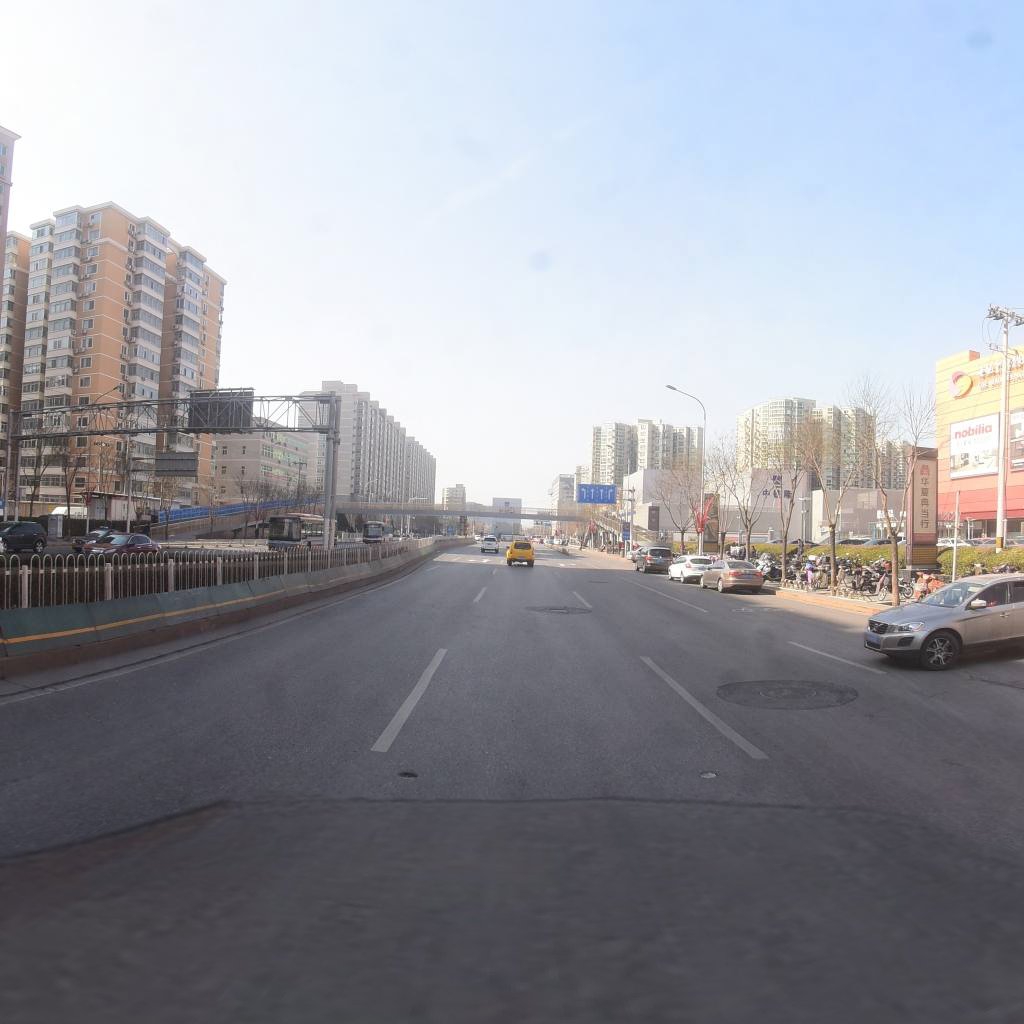
Region: Haidian
Road damage annotations: pothole, pothole, manhole cover, longitudinal crack